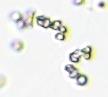
Label: Phaeocystis